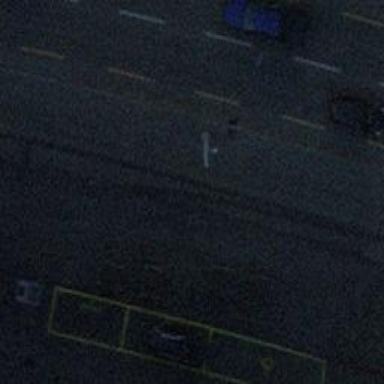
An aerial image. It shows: Bollard.